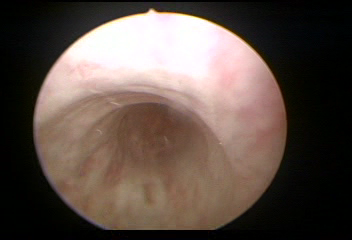
Modality: WLC
Class: Normal mucosa
Bladder cancer association: No